Field crop: maize
Growth stage: 2
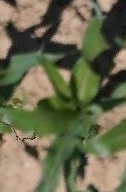
Species: maize